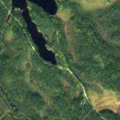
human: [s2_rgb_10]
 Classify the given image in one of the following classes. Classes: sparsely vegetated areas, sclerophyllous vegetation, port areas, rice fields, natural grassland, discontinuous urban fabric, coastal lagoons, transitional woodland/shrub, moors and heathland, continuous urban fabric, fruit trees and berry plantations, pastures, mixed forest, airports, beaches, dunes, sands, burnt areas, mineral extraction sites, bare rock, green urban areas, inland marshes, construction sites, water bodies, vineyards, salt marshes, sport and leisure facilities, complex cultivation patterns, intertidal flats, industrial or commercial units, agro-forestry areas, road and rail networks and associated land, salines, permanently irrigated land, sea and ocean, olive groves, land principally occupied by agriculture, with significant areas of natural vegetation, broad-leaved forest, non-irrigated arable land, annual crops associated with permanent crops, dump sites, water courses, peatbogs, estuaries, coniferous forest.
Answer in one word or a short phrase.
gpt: coniferous forest, water bodies